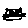
Label: cat